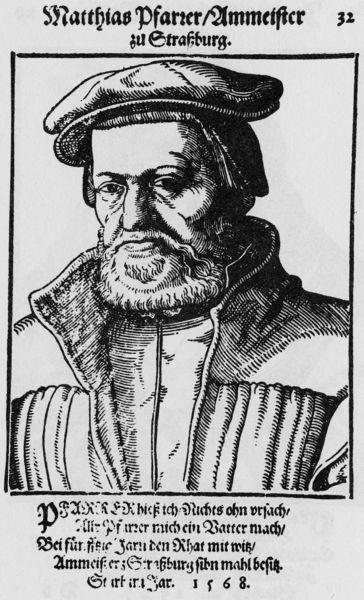
Titel: Bildnis des Matthias Pfarrer
Künstler: Tobias Stimmer
Institution: (Seriendruck)
Schlagwörter: hand, mann, umhang, weiß, grau, haar, hut, nase, profil, schwarz, skizze, stirn, zeichnung, blick, hochformat, rock, alt, bart, jacke, kappe, mütze, augen, falten, gesicht, kleidung, kragen, rahmen, bildnis, herr, portrait, porträt, kalt, gewand, halbfigur, mantel, kaufmann, brustbild, frontal, ohren, renaissance, holzschnitt, schrift, furchen, grafik, graphik, zeitgenössisch, ernst, inschrift, streng, büste, grimmig, name, buch, druck, schraffur, stich, text, zunft, talar, pfarrer, frontalansicht, mittelalter, luther, zeilen, kupferstich, klassisch, tonsur, reformation, druk, matthias, straßburg, basket, aumeister, mannb, strasbourg, strasburg, zu, 1568, pfarzer, ammeißter, zu straßburg, grafburg